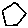
Label: hexagon